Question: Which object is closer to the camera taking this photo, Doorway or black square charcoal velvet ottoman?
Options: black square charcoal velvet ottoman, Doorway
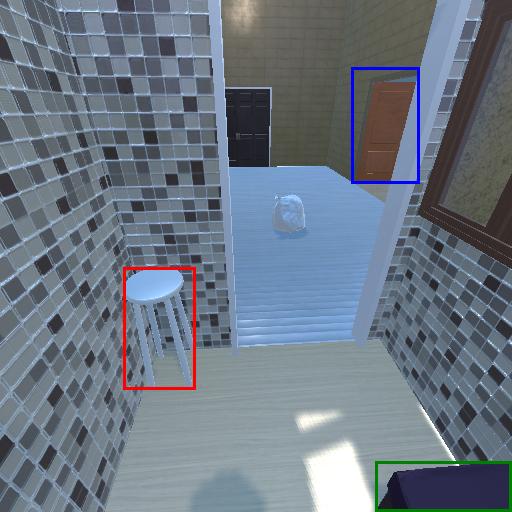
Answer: black square charcoal velvet ottoman